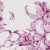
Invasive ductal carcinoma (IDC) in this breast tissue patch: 0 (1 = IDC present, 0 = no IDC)